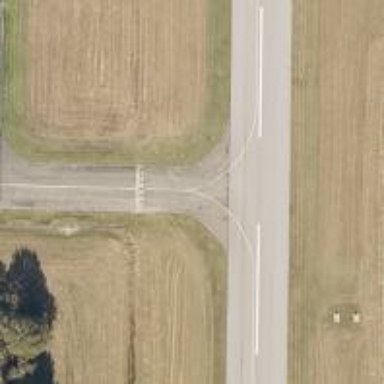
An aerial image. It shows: Image of taxiway at airport.